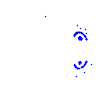
Particle: kaon